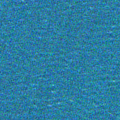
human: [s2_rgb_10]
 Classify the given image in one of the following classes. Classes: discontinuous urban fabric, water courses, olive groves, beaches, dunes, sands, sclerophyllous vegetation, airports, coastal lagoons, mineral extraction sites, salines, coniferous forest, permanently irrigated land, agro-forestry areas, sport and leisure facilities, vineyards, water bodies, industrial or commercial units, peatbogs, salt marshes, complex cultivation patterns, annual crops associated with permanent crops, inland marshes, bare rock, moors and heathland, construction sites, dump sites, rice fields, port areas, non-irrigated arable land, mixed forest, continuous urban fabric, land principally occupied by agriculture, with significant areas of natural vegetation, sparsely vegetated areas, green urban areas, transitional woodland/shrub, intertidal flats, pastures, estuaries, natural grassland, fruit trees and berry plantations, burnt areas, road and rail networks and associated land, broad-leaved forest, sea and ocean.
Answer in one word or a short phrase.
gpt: sea and ocean